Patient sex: M
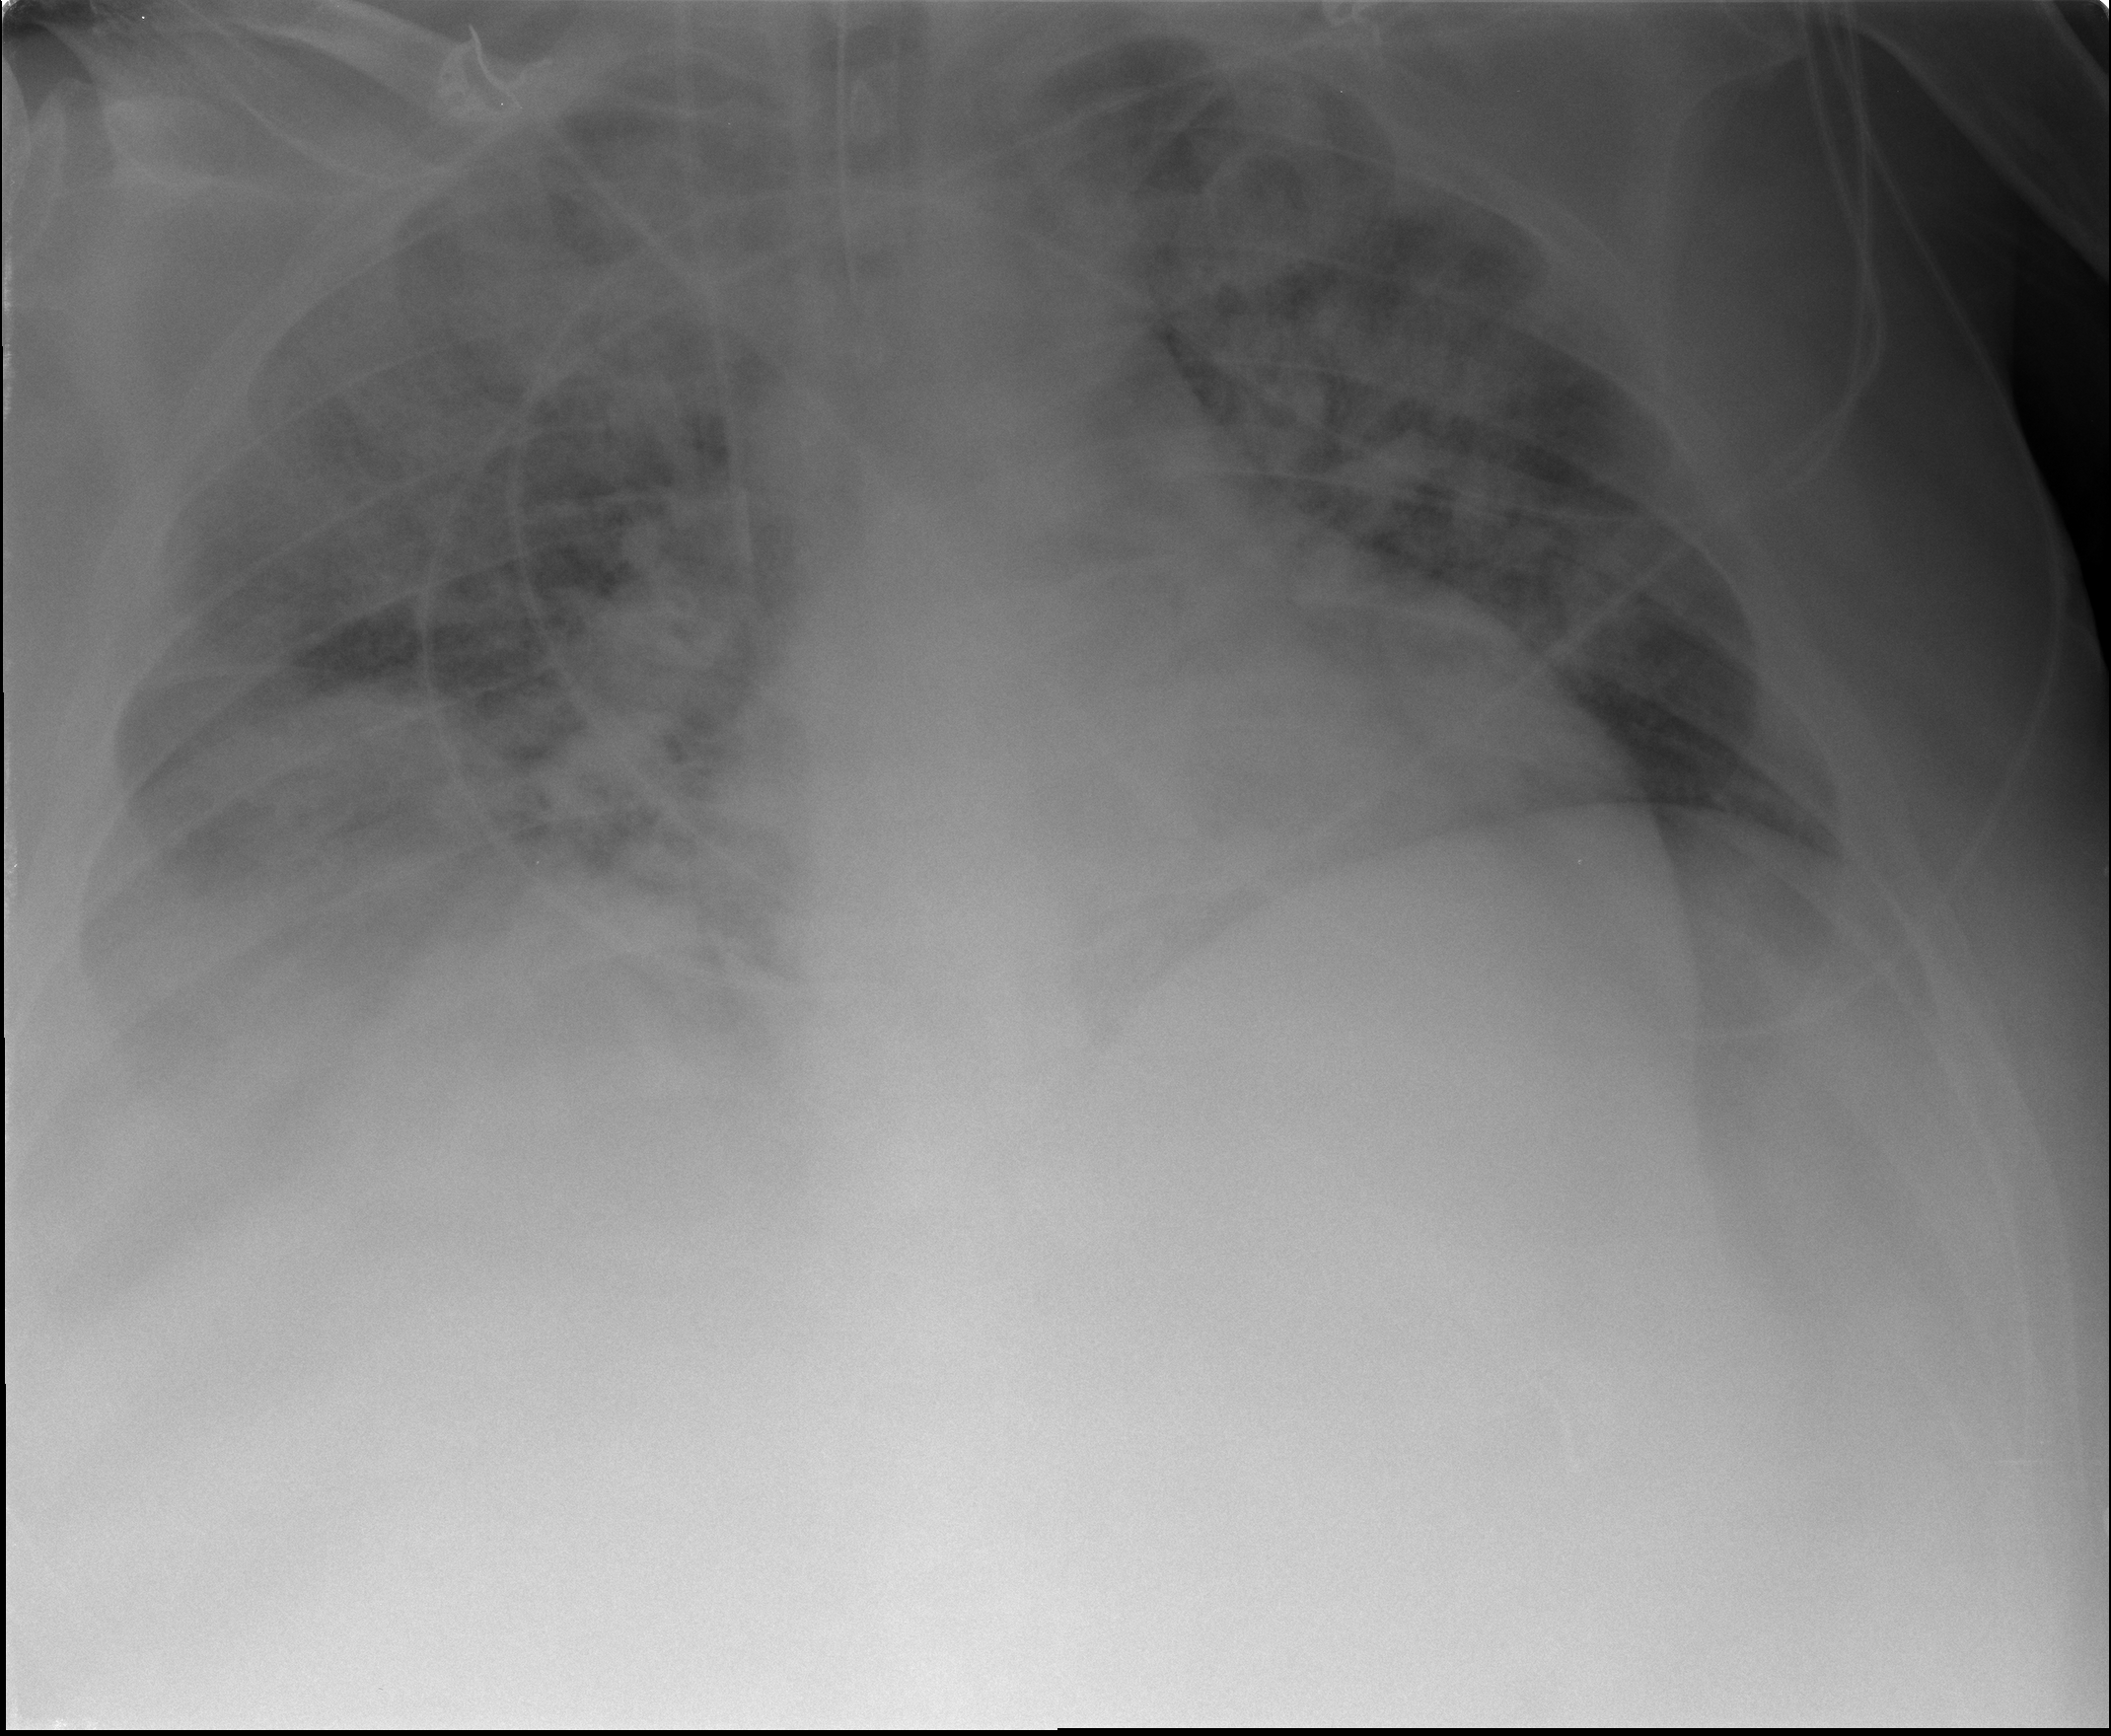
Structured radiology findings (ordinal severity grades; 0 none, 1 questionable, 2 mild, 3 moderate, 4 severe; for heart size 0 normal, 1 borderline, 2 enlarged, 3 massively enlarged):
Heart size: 0
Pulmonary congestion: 0
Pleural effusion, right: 1
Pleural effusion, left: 0
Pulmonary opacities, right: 2
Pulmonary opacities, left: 3
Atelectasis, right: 0
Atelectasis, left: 0